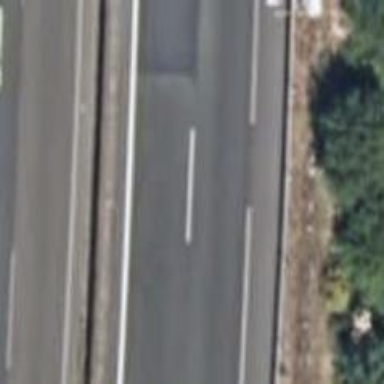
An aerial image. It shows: Motorway.